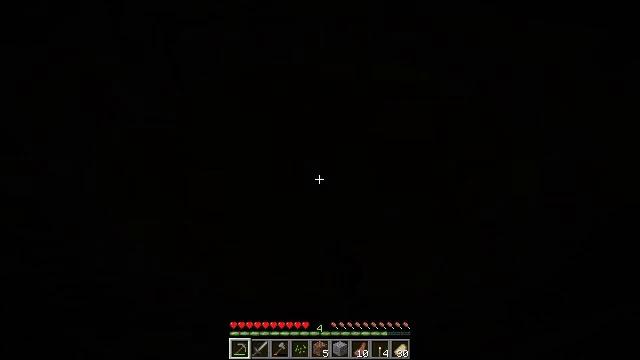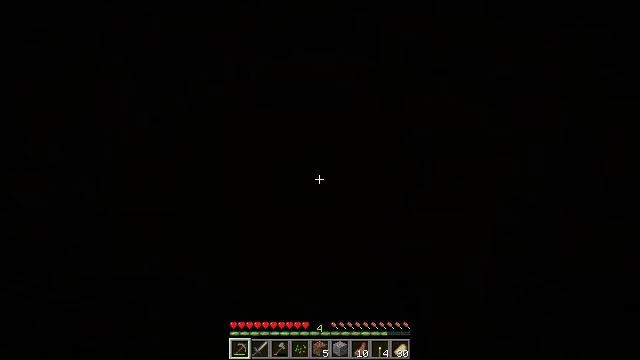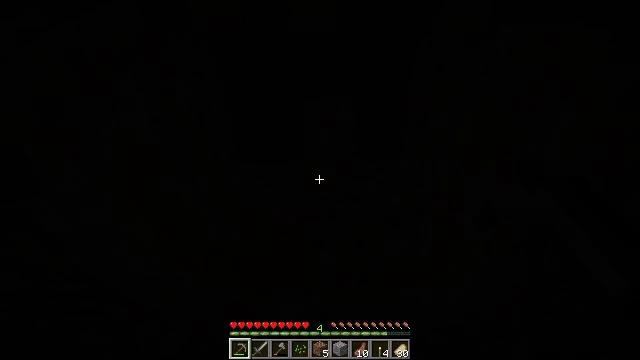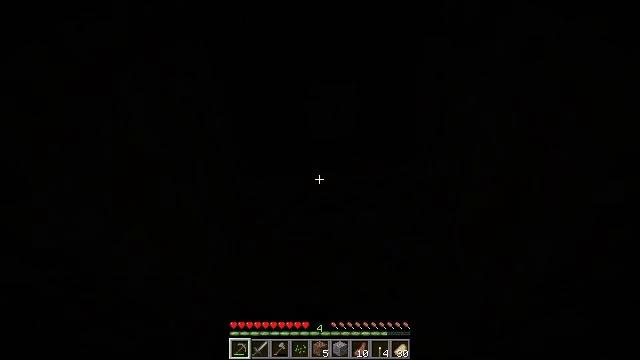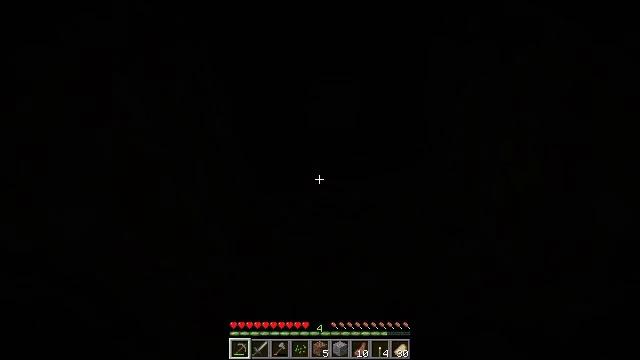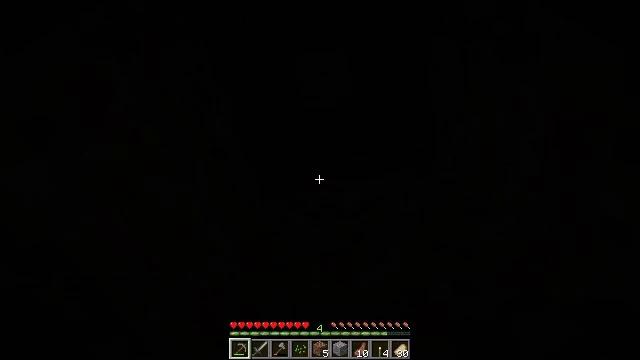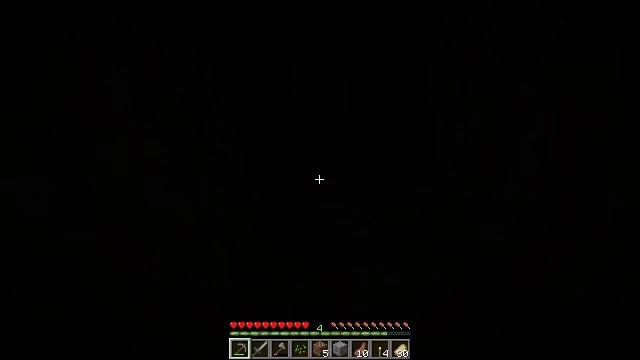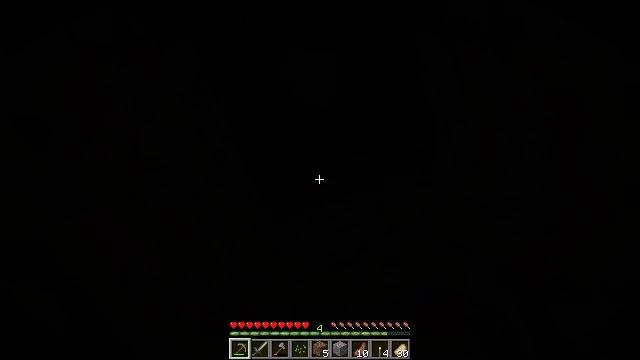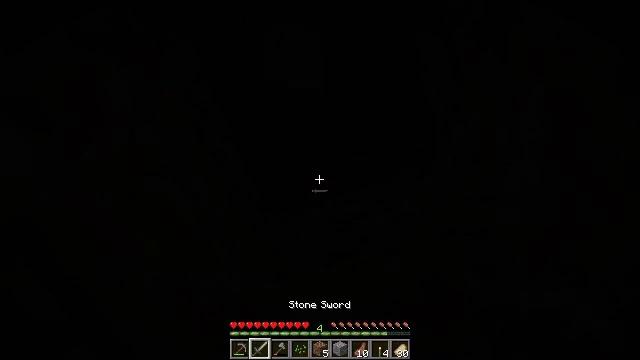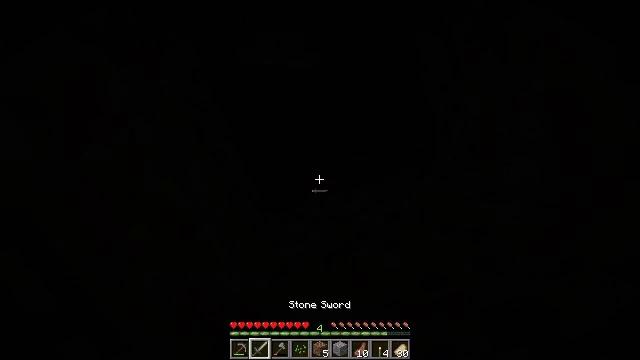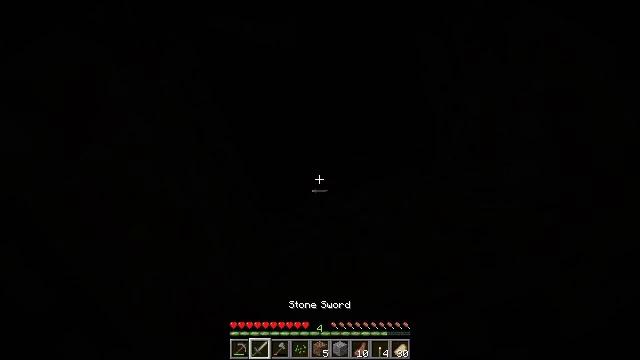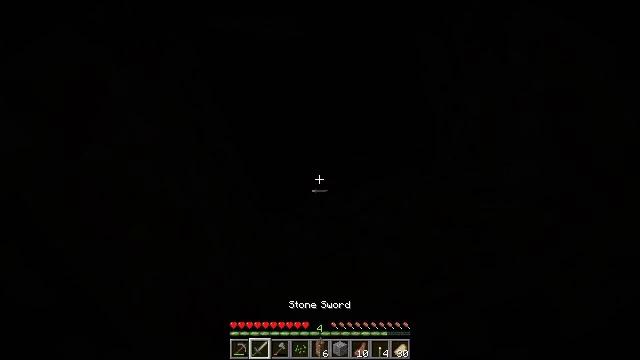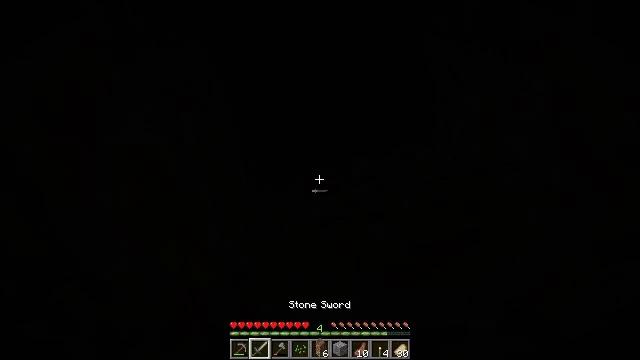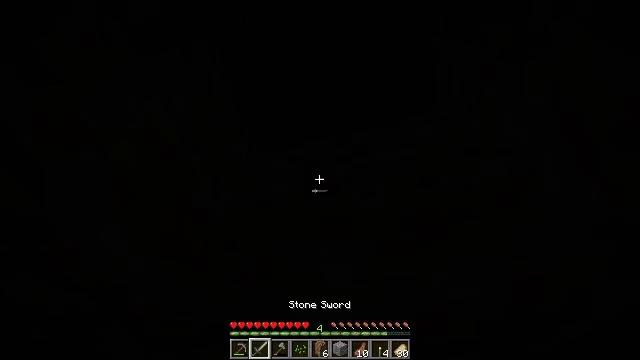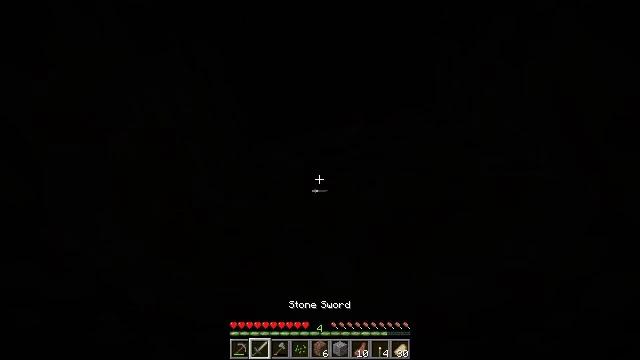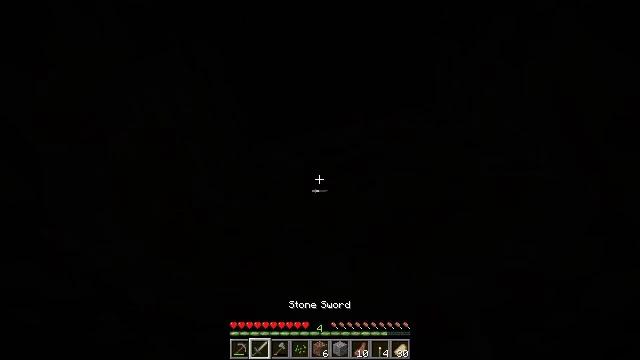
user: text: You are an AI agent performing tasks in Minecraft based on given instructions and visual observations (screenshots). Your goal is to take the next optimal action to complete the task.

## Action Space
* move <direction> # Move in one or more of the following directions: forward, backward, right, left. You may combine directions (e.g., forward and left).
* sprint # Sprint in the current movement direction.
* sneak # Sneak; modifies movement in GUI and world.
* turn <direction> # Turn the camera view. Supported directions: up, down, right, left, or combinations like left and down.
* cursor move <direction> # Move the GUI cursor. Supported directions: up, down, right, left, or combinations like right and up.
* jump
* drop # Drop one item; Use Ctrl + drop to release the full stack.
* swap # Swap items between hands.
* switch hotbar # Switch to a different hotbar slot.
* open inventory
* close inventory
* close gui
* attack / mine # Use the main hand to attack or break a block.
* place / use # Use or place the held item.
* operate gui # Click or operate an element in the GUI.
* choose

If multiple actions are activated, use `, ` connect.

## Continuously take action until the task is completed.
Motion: motion action
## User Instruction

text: Break the dirt block.
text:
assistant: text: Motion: turn left and up, attack / mine
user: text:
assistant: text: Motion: move forward, turn left and up
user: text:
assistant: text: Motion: move forward, turn left and up
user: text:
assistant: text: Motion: move forward, turn left and up
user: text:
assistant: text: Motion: turn left and up
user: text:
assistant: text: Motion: turn left and up
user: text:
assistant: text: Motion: turn left and up
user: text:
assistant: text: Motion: no_op
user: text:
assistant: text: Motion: no_op
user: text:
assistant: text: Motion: no_op
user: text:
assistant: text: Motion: no_op
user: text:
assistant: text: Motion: turn right and down
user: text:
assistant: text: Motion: turn right and down
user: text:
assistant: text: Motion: turn down, attack / mine
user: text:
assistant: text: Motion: attack / mine
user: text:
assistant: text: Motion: attack / mine
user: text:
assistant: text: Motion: attack / mine
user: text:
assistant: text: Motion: attack / mine
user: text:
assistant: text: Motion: attack / mine
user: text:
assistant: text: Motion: attack / mine
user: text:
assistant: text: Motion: attack / mine
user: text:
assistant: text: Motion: attack / mine
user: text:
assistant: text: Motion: attack / mine
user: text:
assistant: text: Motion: attack / mine
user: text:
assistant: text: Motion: turn right, attack / mine
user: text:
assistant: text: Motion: turn right, attack / mine
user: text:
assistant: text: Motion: turn right, attack / mine
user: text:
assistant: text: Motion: turn right, attack / mine
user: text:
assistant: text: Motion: attack / mine
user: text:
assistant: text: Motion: attack / mine